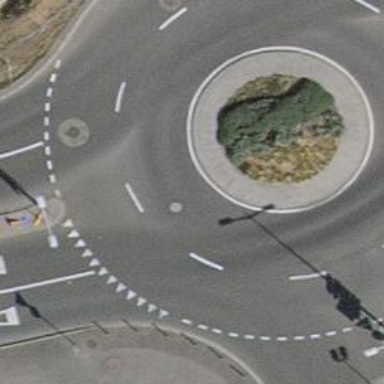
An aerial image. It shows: Primary highway with asphalt surface leading to turbo roundabout.